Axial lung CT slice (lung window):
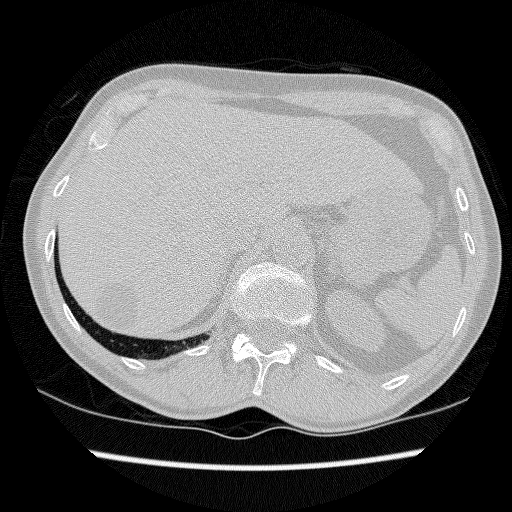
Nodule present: no